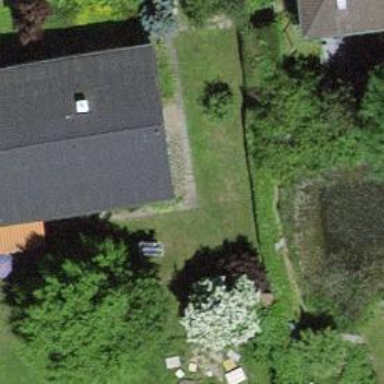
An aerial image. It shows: Residential building with gabled roof.